Question:
So these are the devices attached to my Google account. As every one knows, Google secures information provided by you, which includes, personal info, apps registered, devices connected etc.. You can access the info of a logged in user in your browser from <URL>
What are all the possible info I can get, willingly from the end user AKA using OAuth. <URL> does not tell about it properly.
If OAuth is not the correct way to get a Google user content, then by other means I can get the info, especially I am interested in Devices registered.
Thanks for Reading... Need your help to build an Android App.
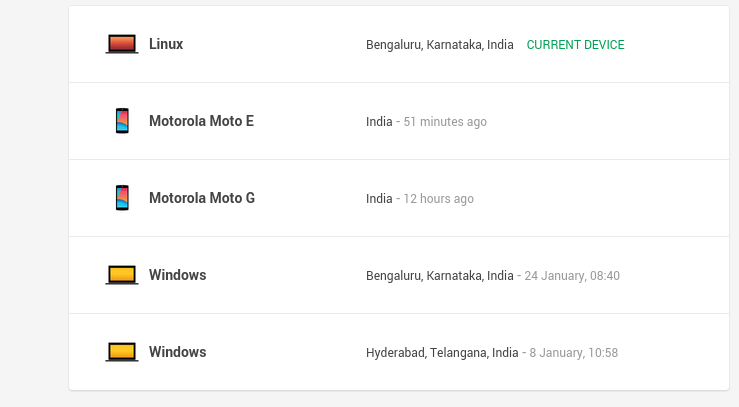
Answer: I believe that information is only available to administrators of Google Apps domains (and to accounts that have delegated administration access) and then they can only retrieve that info for the users in their Google Apps domain. See: <URL>.